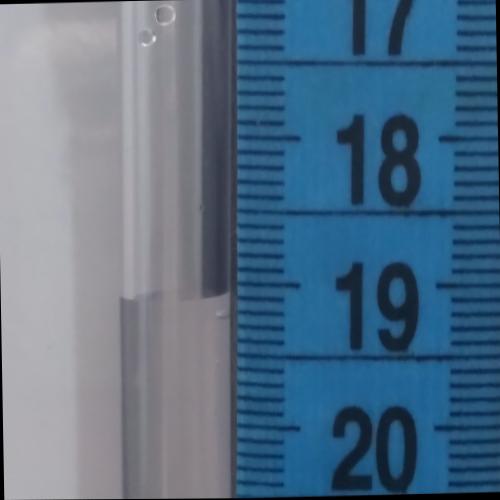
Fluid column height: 19.1 cm